Question: i've implemented a owner draw button into my win32 app (no MFC). The button is a normal 20x20 bitmap (round icon with transparency). The problem is that the button is positioned on a solid background and i can see the buttons gray background (since the bitmap is round). I've tried responding to WM_CTLCOLORBTN with NULL_BRUSH but no luck.. I've tried displaying the button using a bitmap and a ico file but wont budge.. Does anyone know how to solve this problem?
This is my problem, the settings icon should be transparent at the edges (not white/gray)

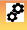
Answer: In addition to what @joel's answer, if you want to make some area transperant put a unique color in the area where you want to have transperancy using some image editors (RGB(0xFF,0x00,0xFF)) is mostly used Then use <URL>